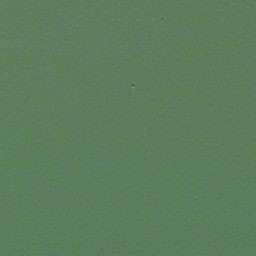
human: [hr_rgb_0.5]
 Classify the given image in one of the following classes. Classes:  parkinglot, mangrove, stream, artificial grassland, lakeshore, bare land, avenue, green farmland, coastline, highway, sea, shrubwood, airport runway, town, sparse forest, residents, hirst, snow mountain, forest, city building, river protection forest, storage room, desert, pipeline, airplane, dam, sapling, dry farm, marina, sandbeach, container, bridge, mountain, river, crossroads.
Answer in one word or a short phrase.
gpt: sea